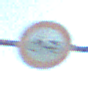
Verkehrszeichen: VerbotMofas
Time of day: MorningAfternoon
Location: Outdoor (Nature)
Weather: Clear
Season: NotSpecified
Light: Natural